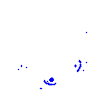
Particle: proton